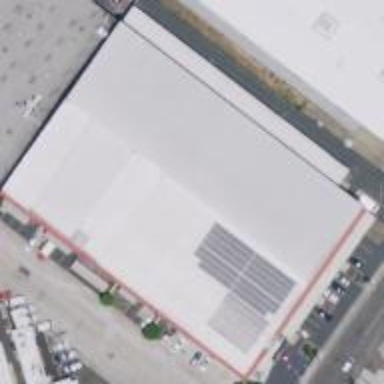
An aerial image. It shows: Industrial building.